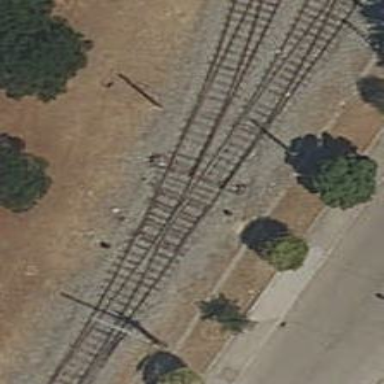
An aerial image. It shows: Railway switch.